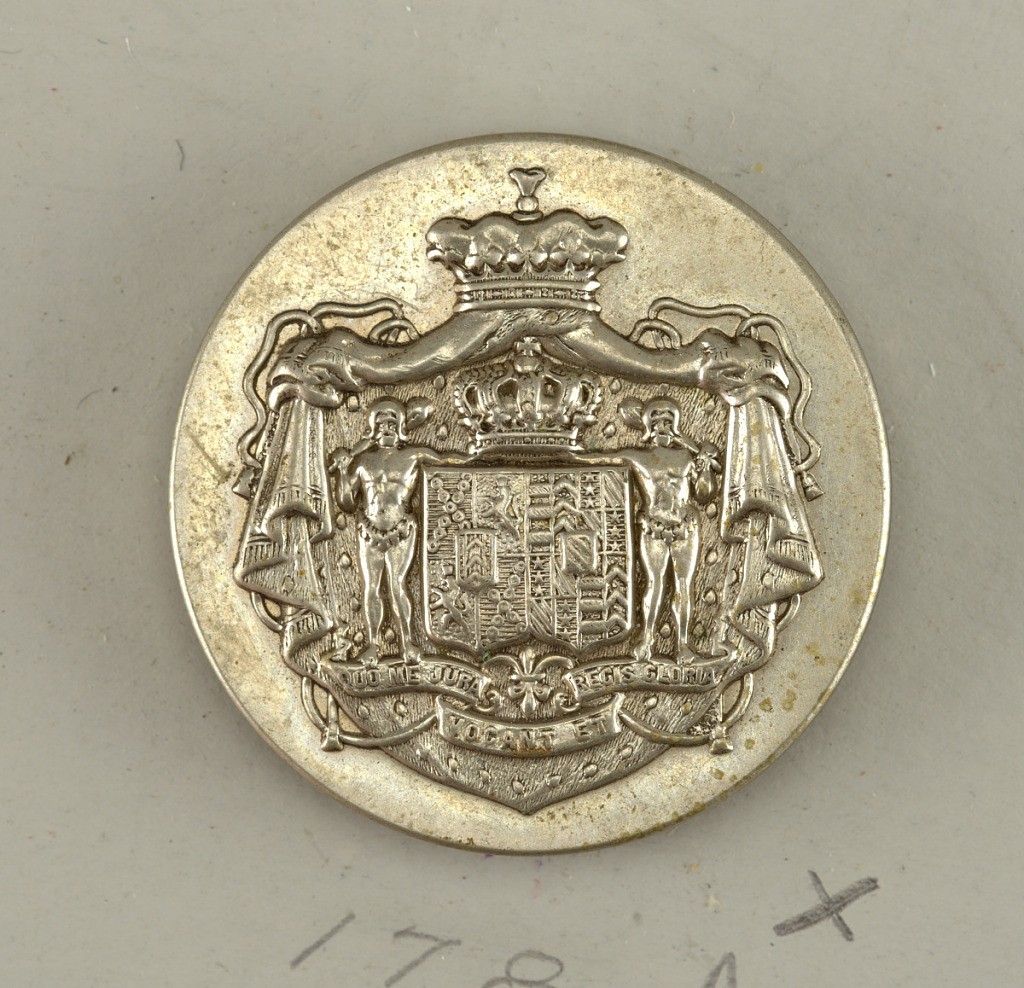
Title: Button
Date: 19th century
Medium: silver and brass
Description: circular buttons with shank - double shield with two coats of arms; men as supporters standing on ribbon with motto, crown above; on drapery mantling held at top with a crown - on reverse: "Agry 14R Castiglione Mon. Bouvet J. B. M"

Component -a is on card H
Component -c is on Cooper Union Exhibition card 5